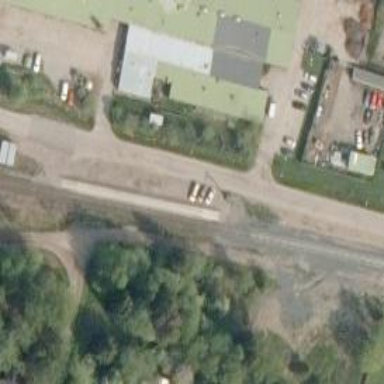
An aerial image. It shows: Railway halt.